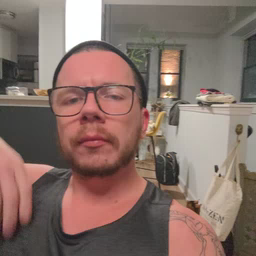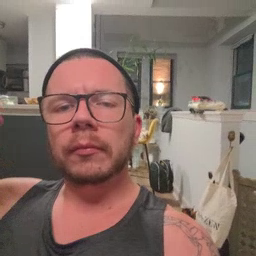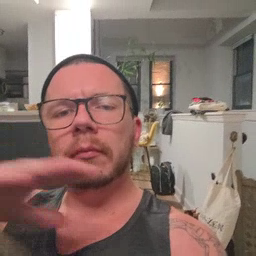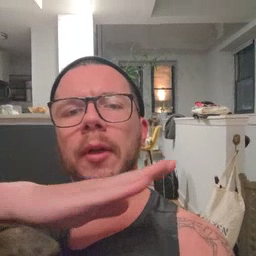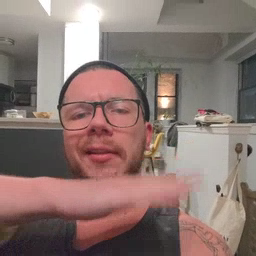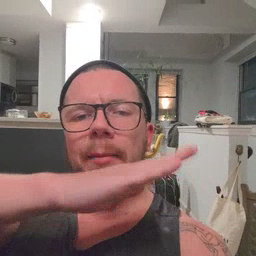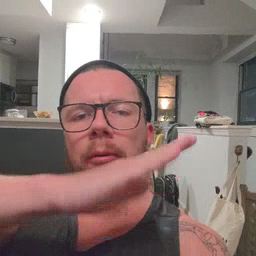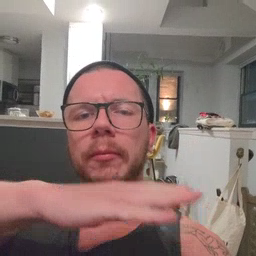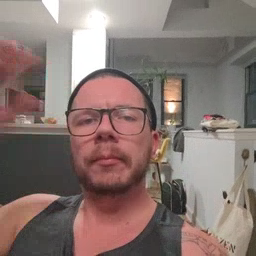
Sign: table